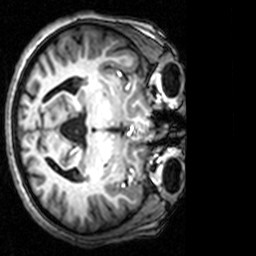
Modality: T1w
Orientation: axial